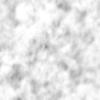
Label: no_change